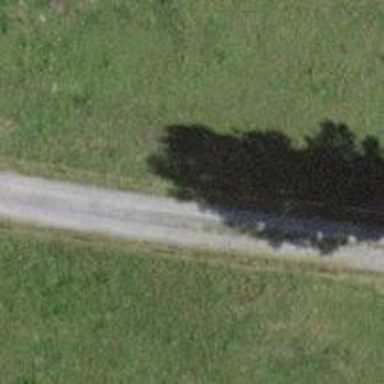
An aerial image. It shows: Gravel track with grade 2 quality.